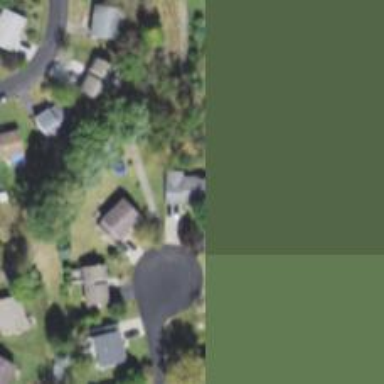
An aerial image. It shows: Simple house.